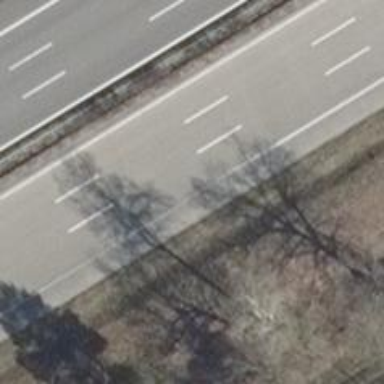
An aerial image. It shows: Motorway with concrete surface.